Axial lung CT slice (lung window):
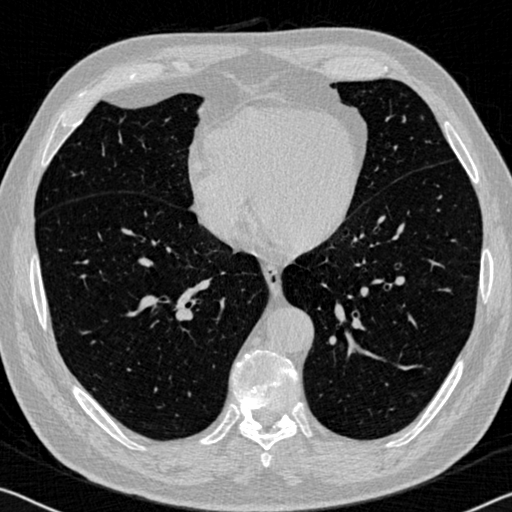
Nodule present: yes
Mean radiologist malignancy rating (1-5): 2